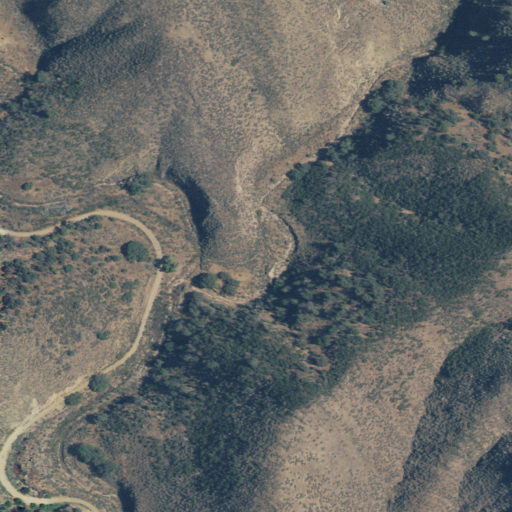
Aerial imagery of valley in California named Saltos Canyon containing shrub, grassland, open development, and low intensity development